Aerial crown-view tile of a tropical tree (Barro Colorado Island, Panama), acquired 20250616:
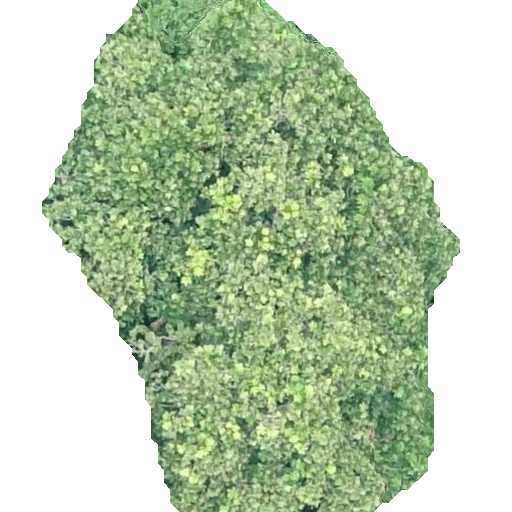
Species: Anacardium excelsum
GBIF accepted scientific name: Anacardium excelsum
Crown area: 226.034 m²